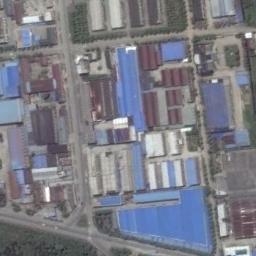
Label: industrial_area